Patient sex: M
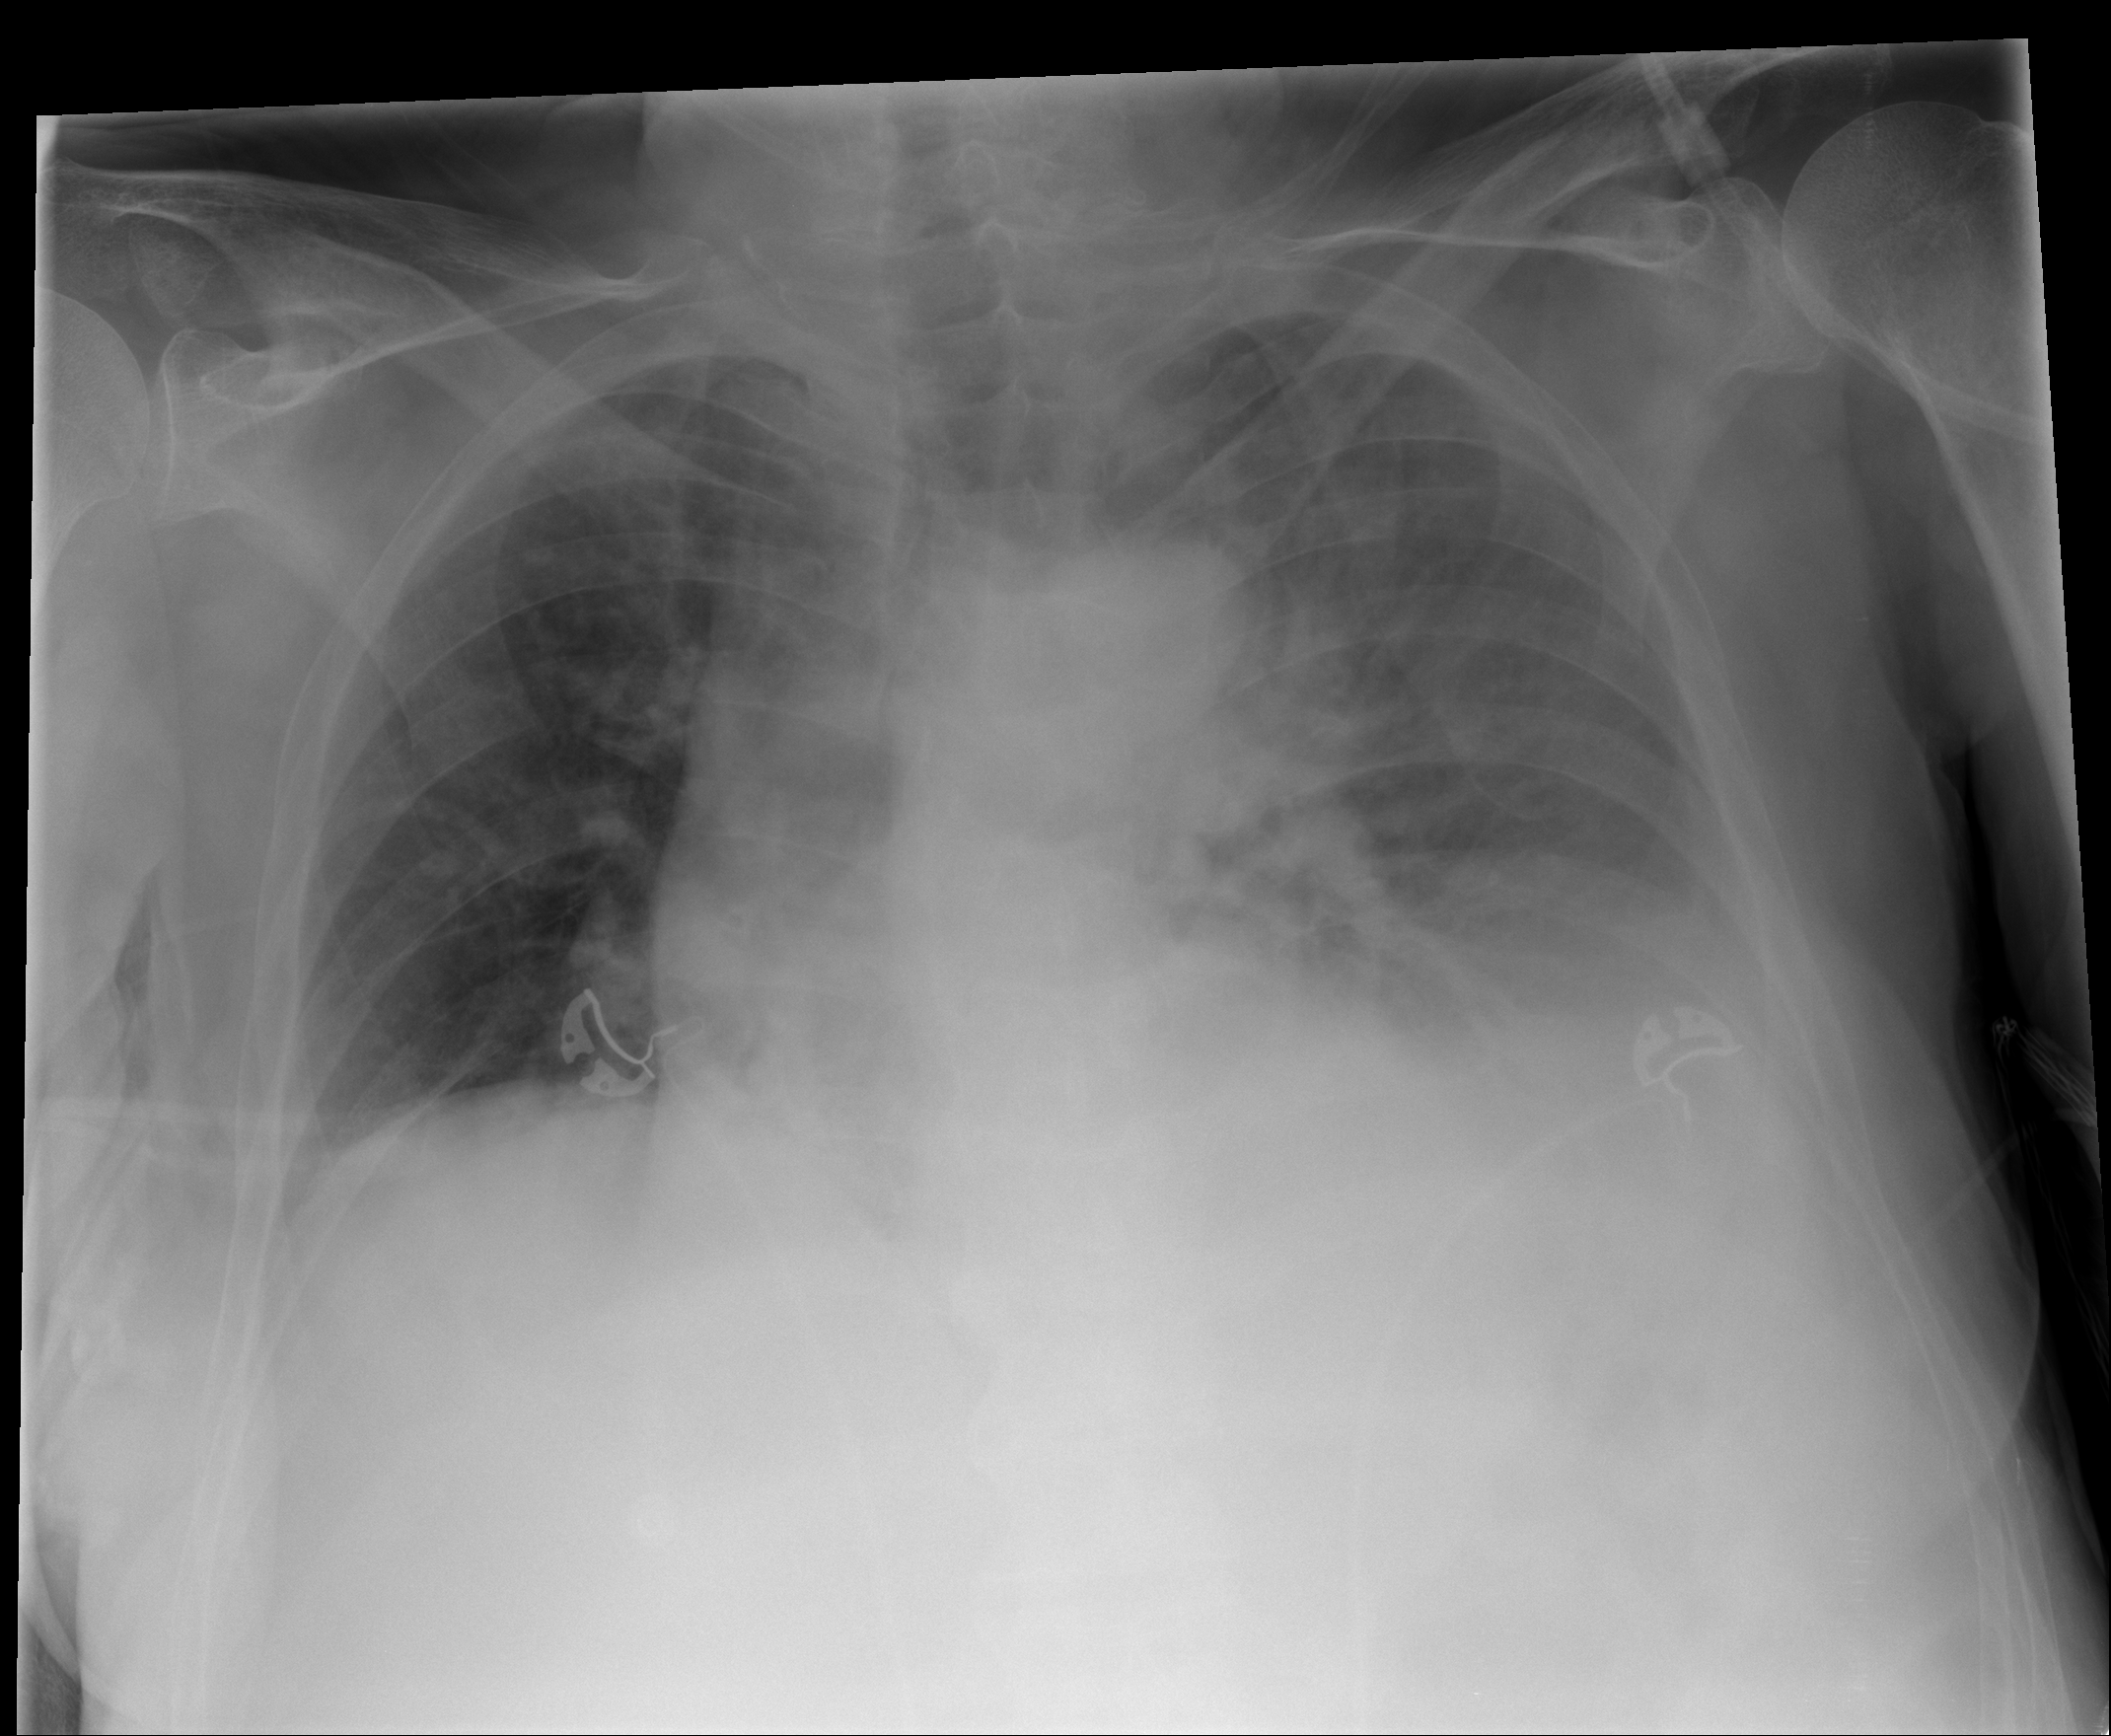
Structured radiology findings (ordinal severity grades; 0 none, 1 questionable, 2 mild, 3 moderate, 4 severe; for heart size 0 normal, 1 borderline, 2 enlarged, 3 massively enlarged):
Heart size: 2
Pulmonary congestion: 2
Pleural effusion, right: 1
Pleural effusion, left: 2
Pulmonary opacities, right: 0
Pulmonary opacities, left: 2
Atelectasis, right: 2
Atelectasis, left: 2